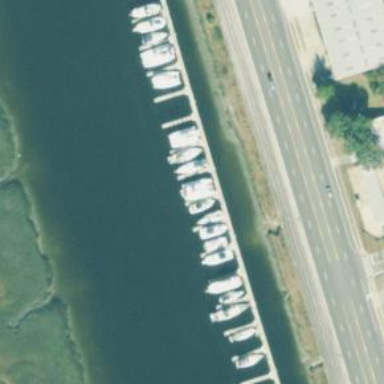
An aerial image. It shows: Man-made pier.